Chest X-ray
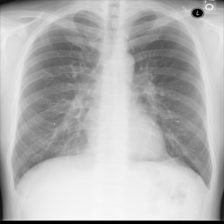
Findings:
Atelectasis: negative
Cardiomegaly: negative
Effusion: negative
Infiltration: negative
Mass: negative
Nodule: negative
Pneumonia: negative
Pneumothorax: negative
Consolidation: negative
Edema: negative
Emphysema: negative
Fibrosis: negative
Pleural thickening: negative
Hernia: negative